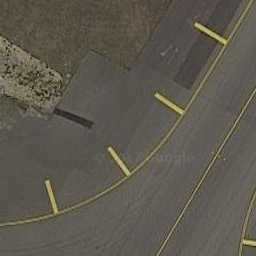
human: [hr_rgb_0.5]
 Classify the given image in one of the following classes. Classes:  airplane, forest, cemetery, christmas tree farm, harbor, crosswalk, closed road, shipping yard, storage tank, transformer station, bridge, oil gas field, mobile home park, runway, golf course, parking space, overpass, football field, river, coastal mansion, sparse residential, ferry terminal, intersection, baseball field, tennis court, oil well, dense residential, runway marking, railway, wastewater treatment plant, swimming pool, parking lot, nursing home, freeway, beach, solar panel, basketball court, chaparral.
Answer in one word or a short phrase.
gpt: runway marking